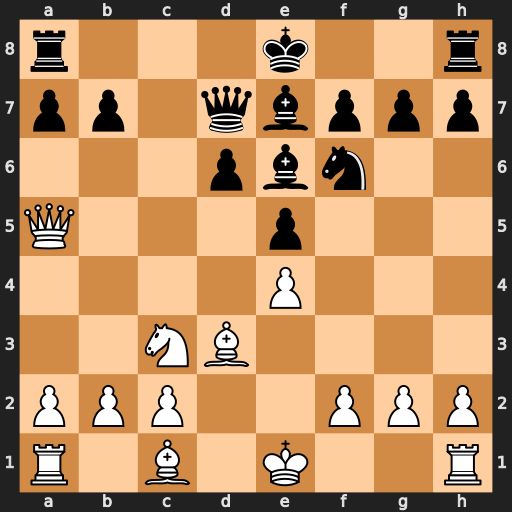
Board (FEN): r3k2r/pp1qbppp/3pbn2/Q3p3/4P3/2NB4/PPP2PPP/R1B1K2R
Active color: w
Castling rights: KQkq
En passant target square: -
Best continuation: Bb5 O-O Bxd7